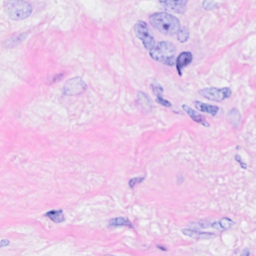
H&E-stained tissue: Breast